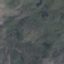
Land use / land cover class: HerbaceousVegetation